Interaction volume radius: 5 \u00c5
Interaction volume height: 10 \u00c5
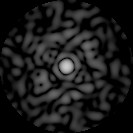
Disorder parameter: 0.8315